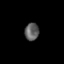
Tissue: prostate
Cell type: T cells
Senescence score: 0.3321
Nuclear area (px): 241
Mean DAPI intensity: 95.257